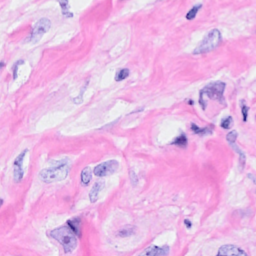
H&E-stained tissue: Breast